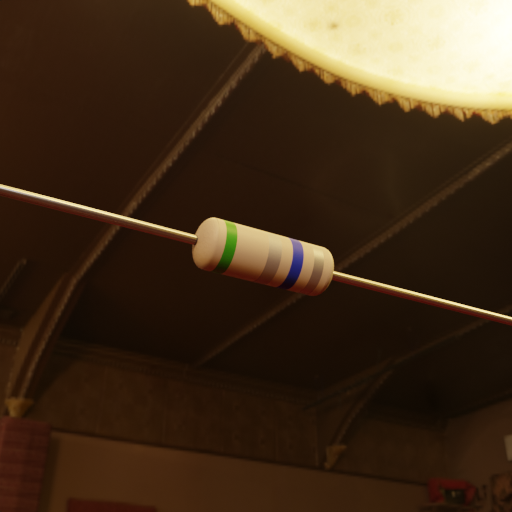
Resistor colour bands (in order): green, silver, blue, silver